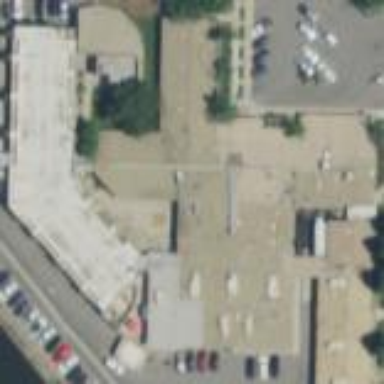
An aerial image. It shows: Hospital building.